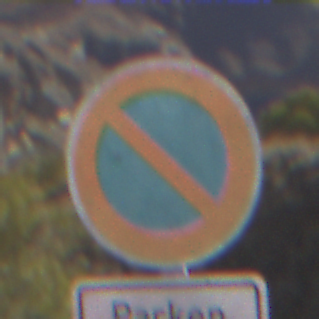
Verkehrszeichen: EingeschraenktesHalteverbot
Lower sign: ZeitangabenMitBeschraenkungAufWochentage6
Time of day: Midday
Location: Outdoor (Nature)
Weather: Clear
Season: NotSpecified
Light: Natural